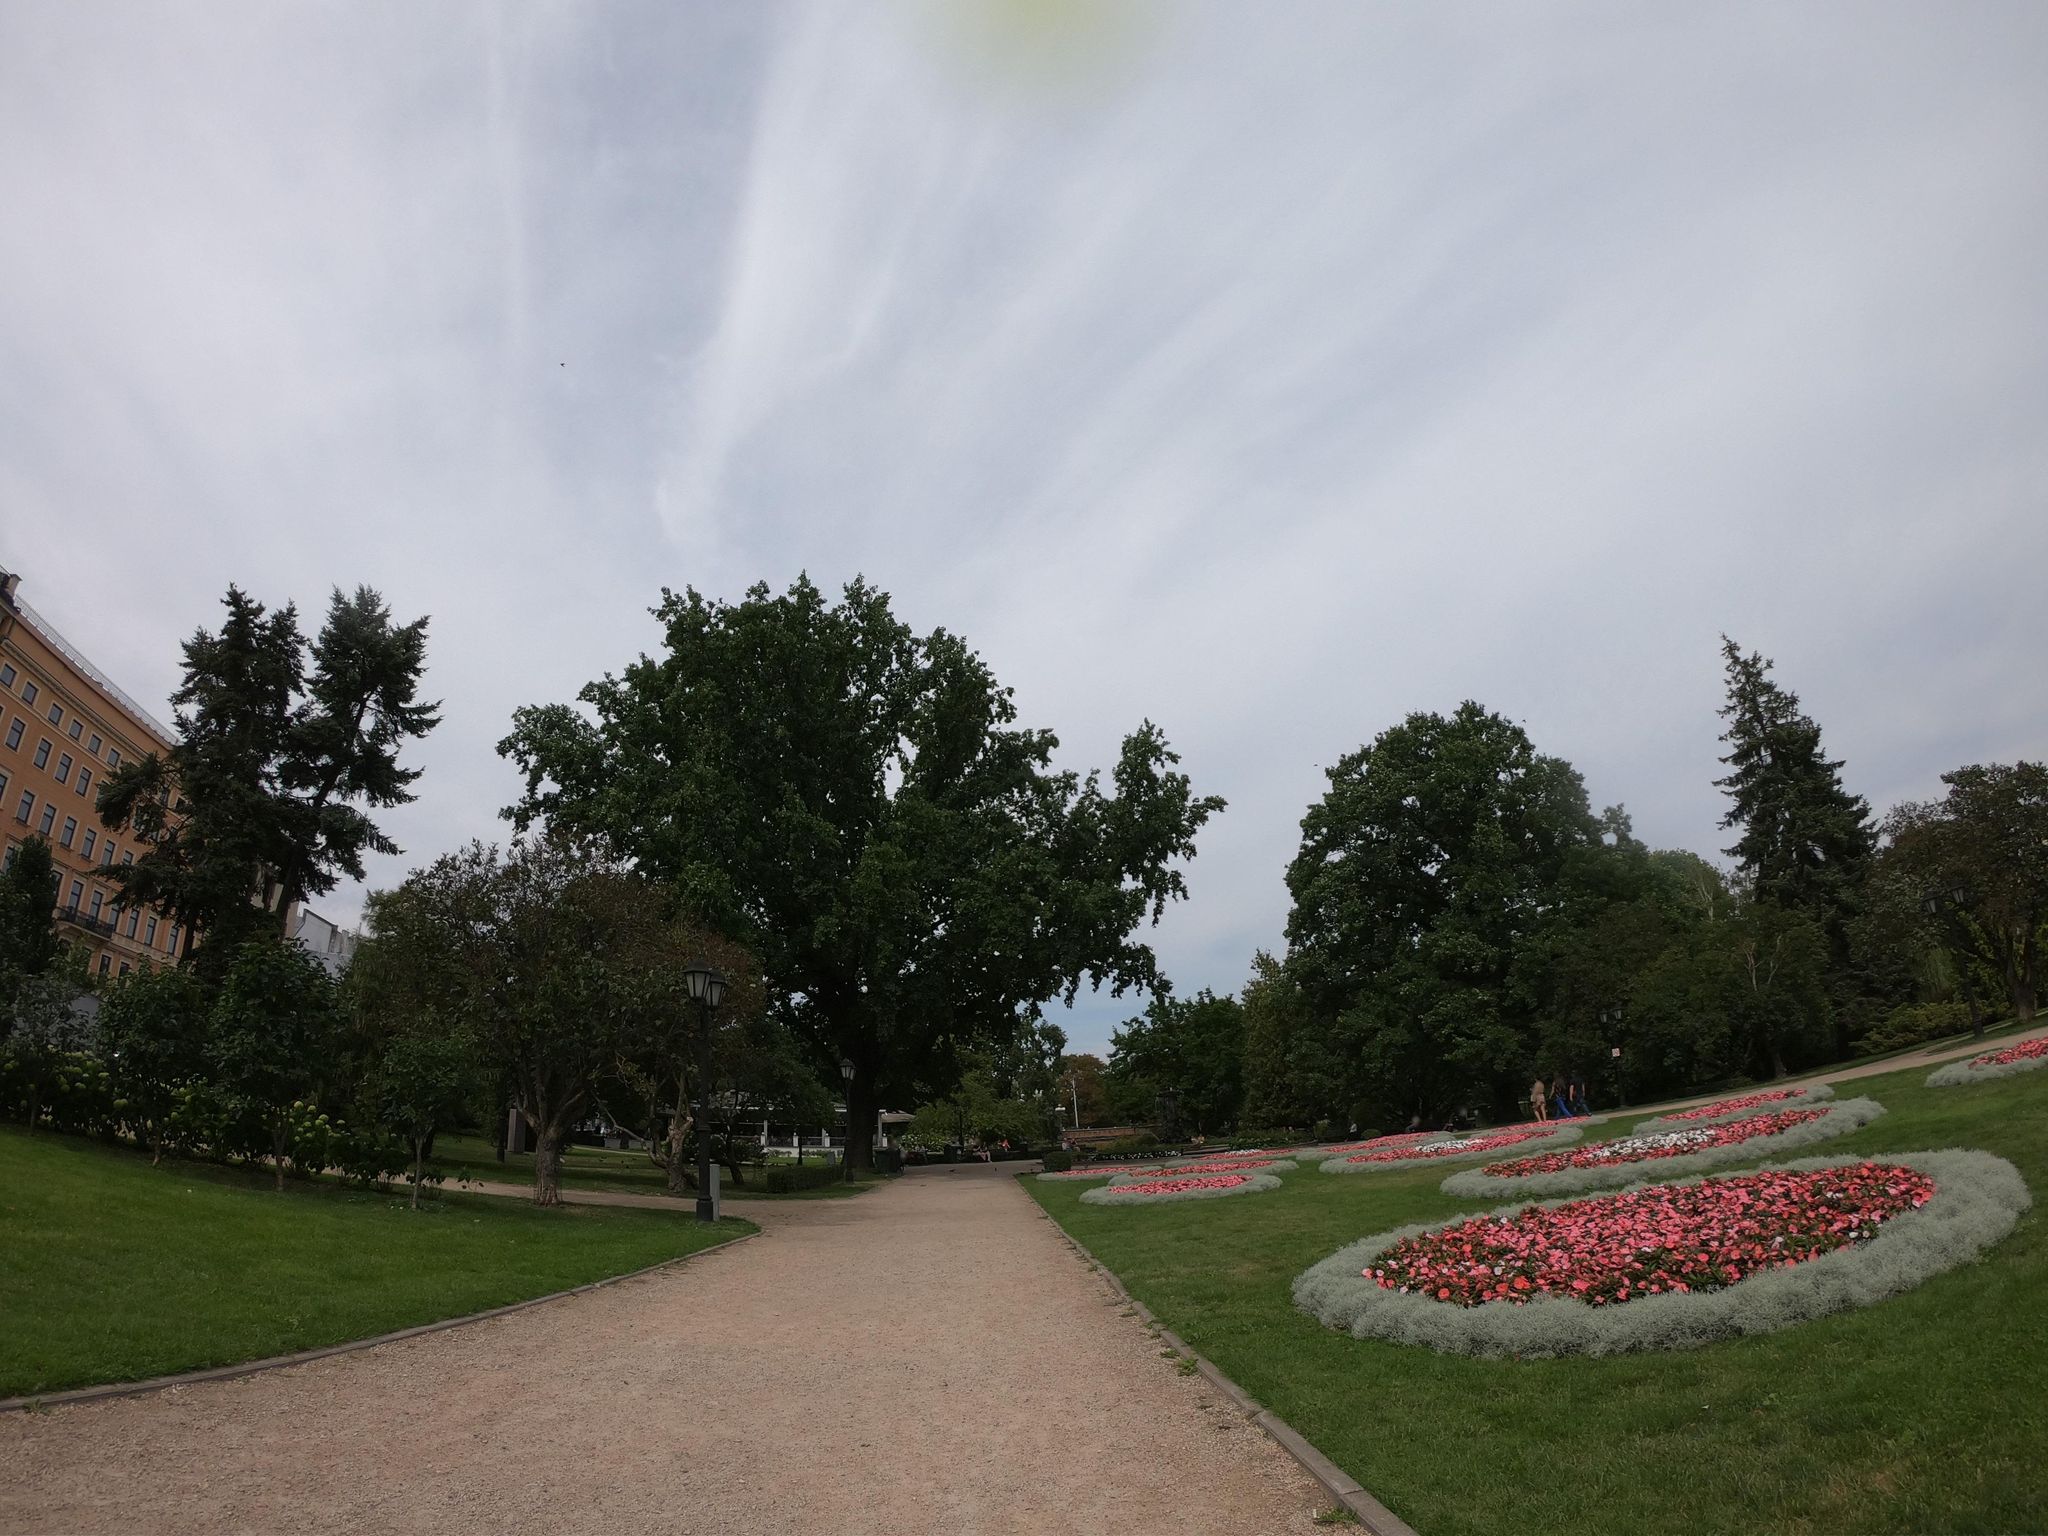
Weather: cloudy
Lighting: day
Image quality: good
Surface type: walking surface
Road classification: steps, footway
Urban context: urban centre
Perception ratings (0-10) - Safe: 4.98, Lively: 6.86, Beautiful: 9.36, Boring: 7.53, Depressing: 4.01, Wealthy: 9.12